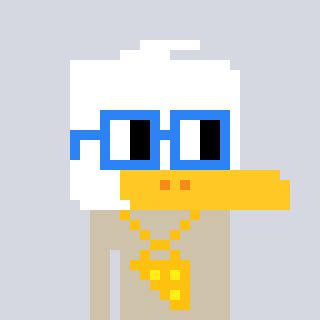
a pixel art character with square blue glasses, a duck-shaped head and a bege-colored body on a cool background